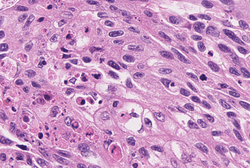
Tumor epithelial tissue: yes
Tumor-associated stroma tissue: no
Normal tissue: no